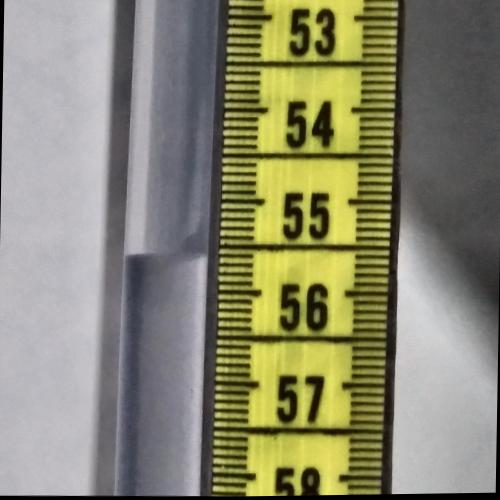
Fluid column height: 55.6 cm